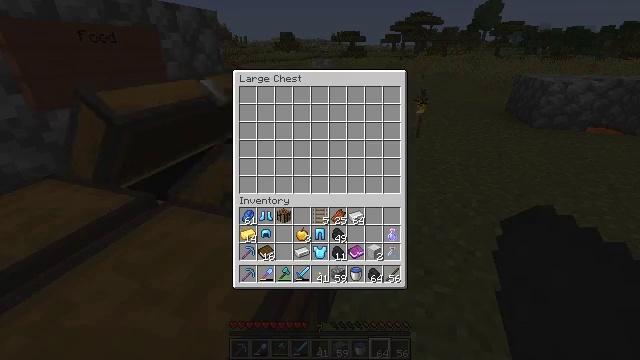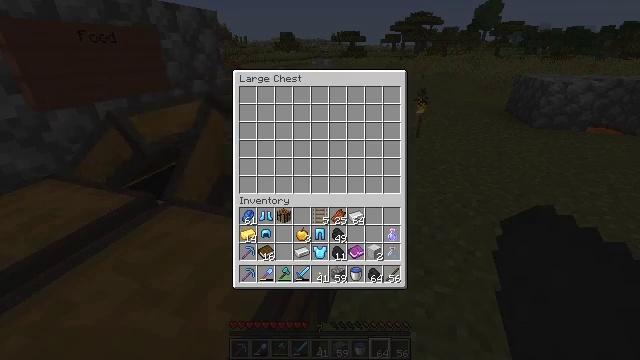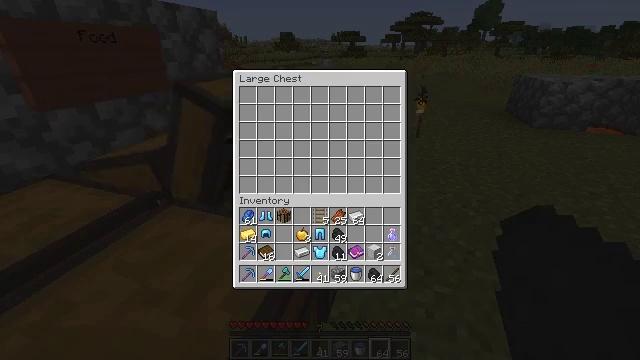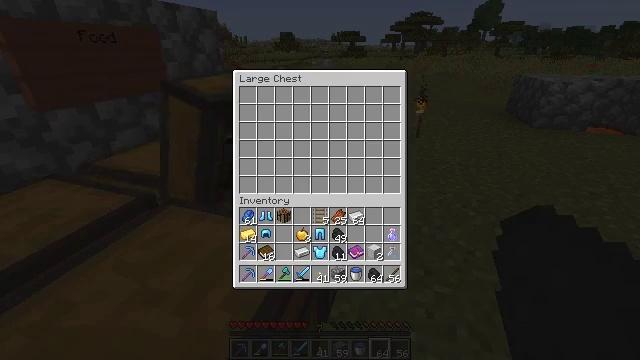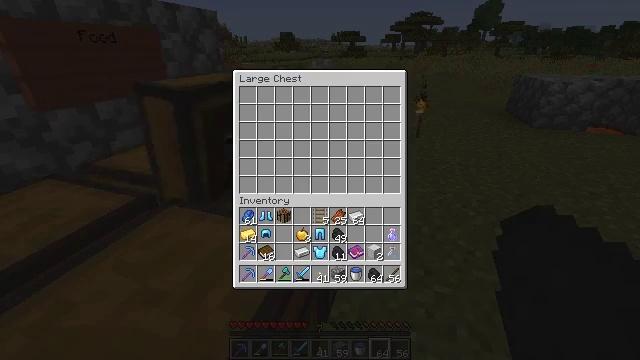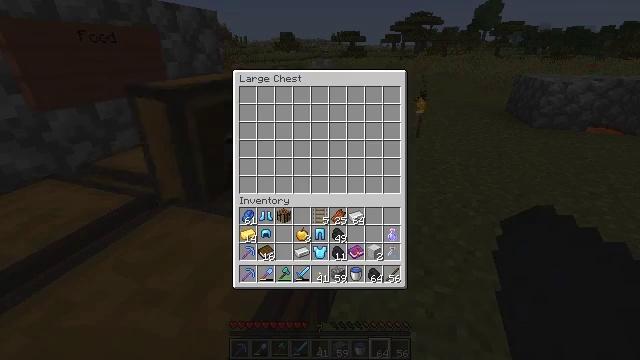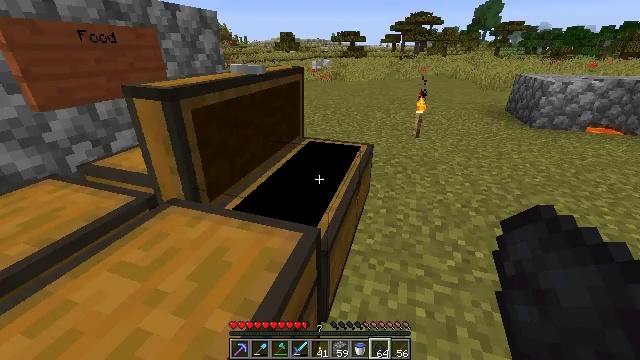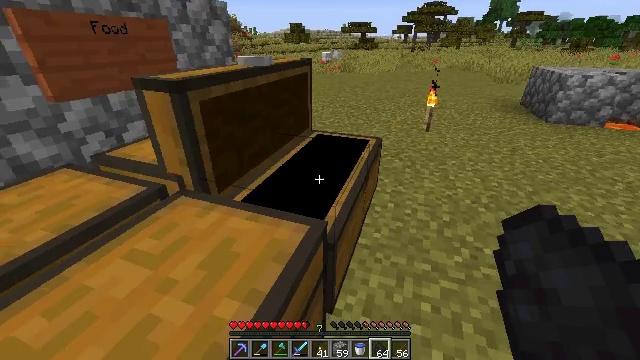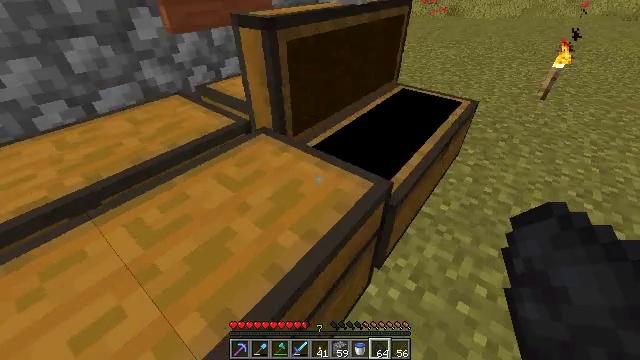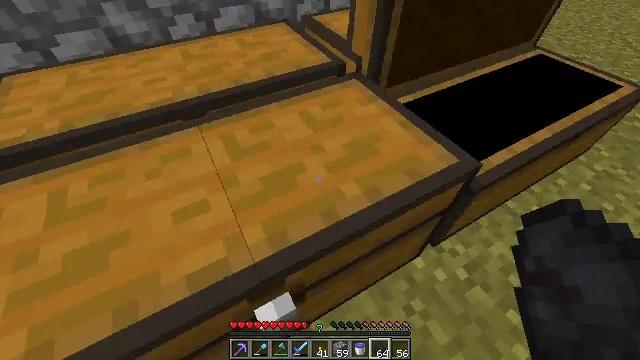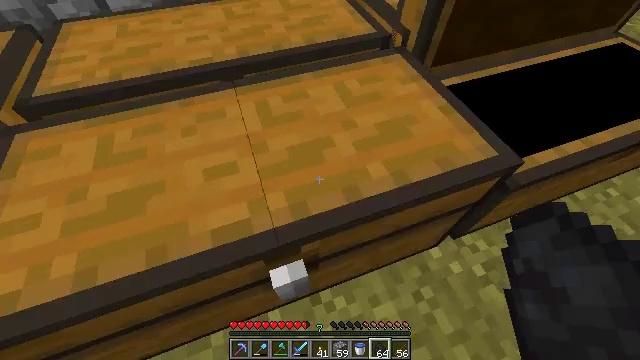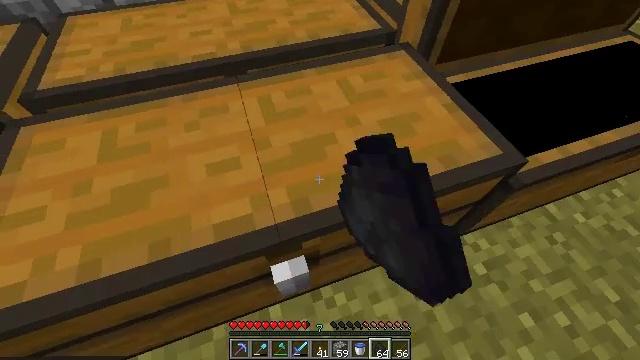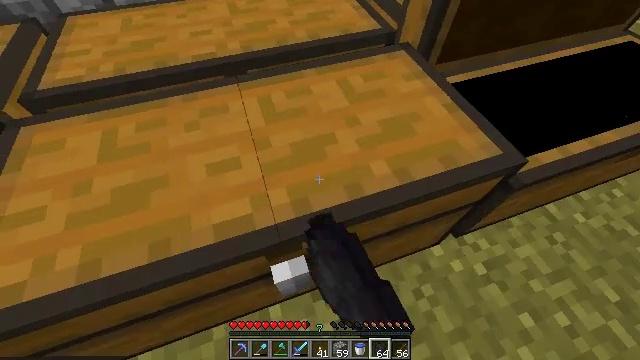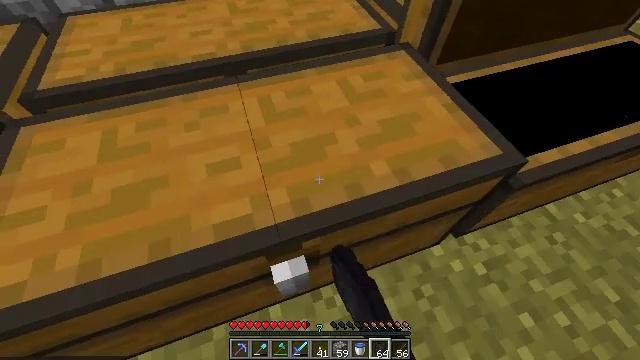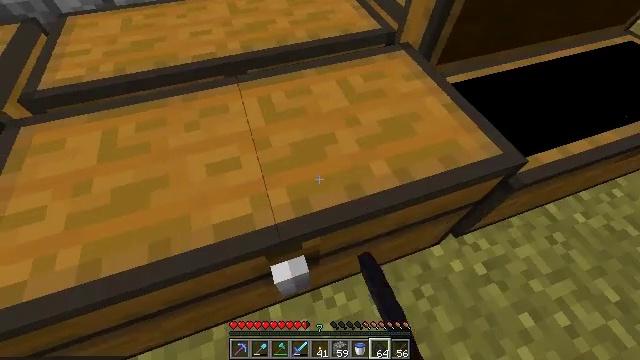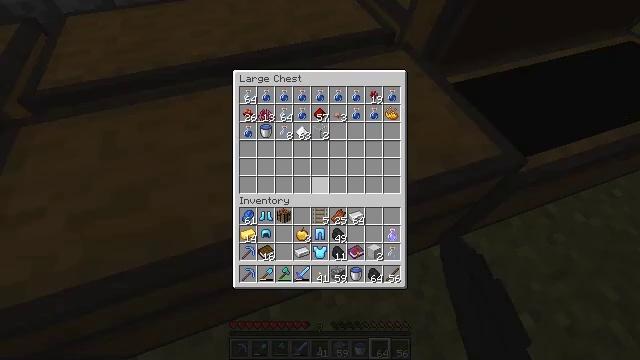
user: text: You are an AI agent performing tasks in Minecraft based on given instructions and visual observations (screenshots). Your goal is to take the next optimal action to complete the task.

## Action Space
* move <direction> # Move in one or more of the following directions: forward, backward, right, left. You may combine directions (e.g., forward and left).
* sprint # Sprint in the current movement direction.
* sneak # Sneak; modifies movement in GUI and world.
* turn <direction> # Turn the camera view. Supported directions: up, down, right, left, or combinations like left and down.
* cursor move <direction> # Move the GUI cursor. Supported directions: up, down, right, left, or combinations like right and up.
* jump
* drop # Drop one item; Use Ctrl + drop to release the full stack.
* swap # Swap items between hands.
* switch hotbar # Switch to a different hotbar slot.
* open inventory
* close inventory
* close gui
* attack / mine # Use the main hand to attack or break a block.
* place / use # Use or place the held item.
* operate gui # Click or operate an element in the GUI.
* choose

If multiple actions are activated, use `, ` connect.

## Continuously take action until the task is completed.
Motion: motion action
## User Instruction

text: Mix spider eye, mushroom, and sugar to make a fermented spider eye.
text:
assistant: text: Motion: no_op
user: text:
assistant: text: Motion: no_op
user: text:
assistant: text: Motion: no_op
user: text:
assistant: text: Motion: no_op
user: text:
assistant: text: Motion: no_op
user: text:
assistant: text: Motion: no_op
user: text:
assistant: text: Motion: turn left and down, close gui
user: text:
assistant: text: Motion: turn left and down
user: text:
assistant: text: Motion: turn left and down
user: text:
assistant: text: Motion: turn left and down, use / place
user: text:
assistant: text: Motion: use / place
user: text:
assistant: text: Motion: use / place
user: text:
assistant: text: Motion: no_op
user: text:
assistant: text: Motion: no_op
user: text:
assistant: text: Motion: open gui
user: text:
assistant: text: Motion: no_op
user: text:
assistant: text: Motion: no_op
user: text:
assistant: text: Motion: no_op
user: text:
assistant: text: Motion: no_op
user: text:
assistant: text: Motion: no_op
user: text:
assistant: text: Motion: no_op
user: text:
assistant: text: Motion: no_op
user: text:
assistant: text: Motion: no_op
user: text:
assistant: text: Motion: no_op
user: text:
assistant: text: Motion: no_op
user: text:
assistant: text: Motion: no_op
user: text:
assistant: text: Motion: no_op
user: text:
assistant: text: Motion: no_op
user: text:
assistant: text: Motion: no_op
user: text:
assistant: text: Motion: no_op